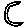
Label: moon